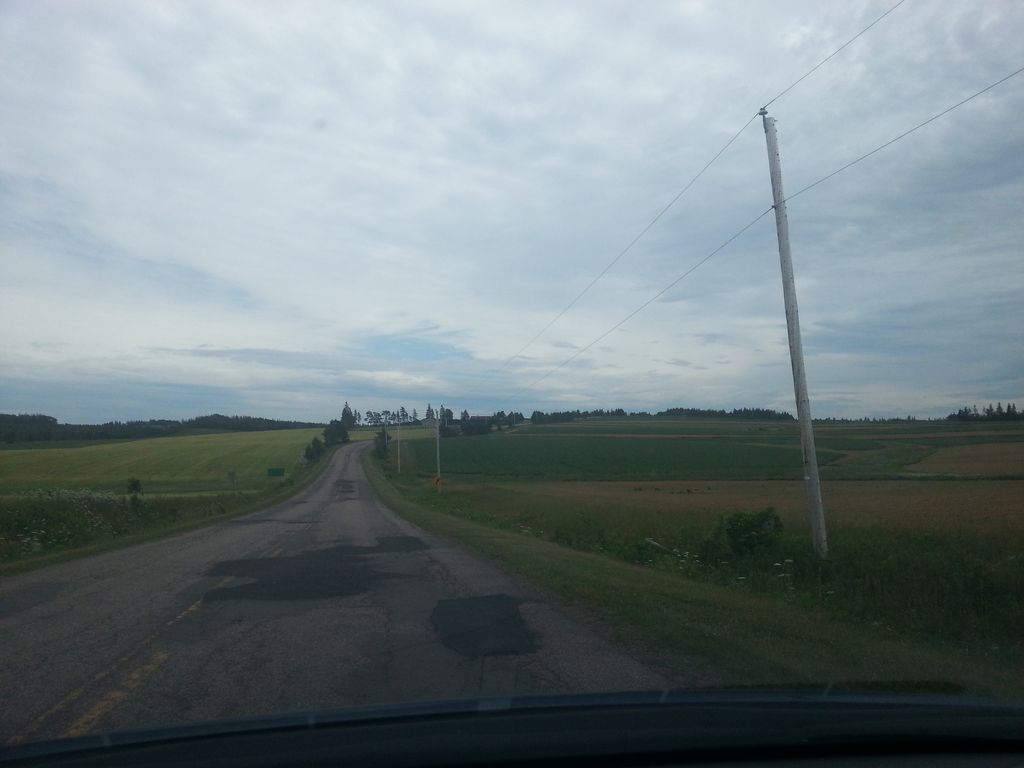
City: charlottetown